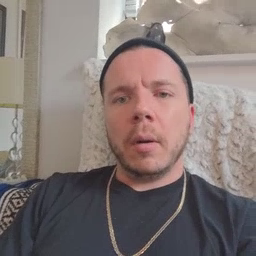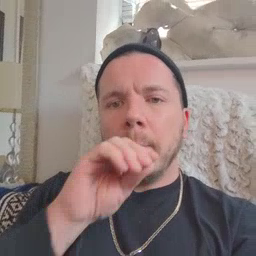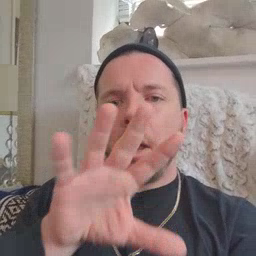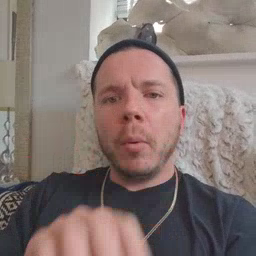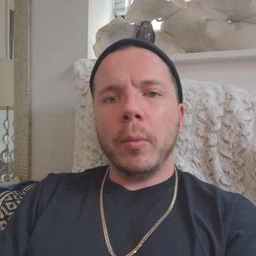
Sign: blow